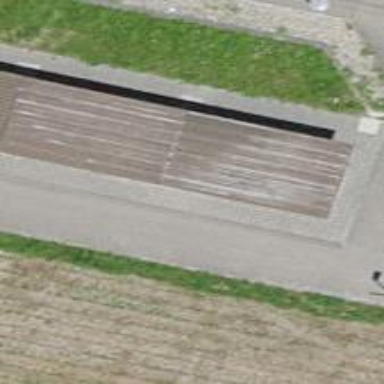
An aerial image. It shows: Bicycle parking area with rack.